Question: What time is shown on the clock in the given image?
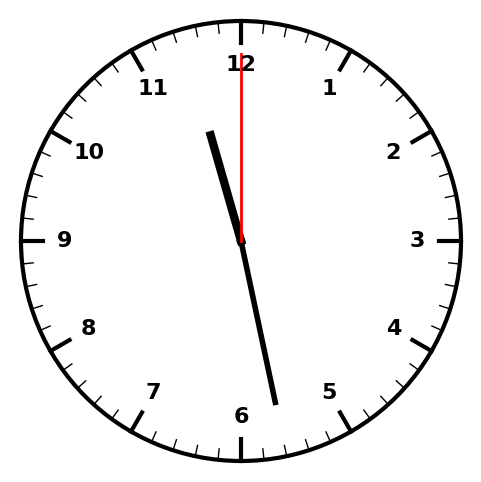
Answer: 11:28:00